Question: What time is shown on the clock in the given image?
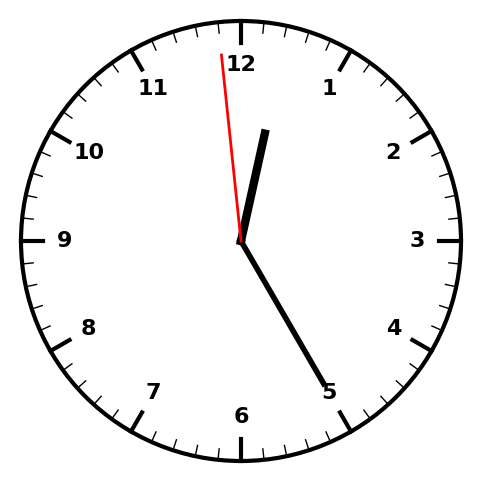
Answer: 12:24:59